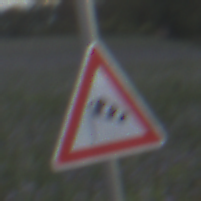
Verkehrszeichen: SeitenwindVonLinks
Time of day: SunriseSunset
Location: Outdoor (Nature)
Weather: PartlyCloudy
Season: NotSpecified
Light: Natural